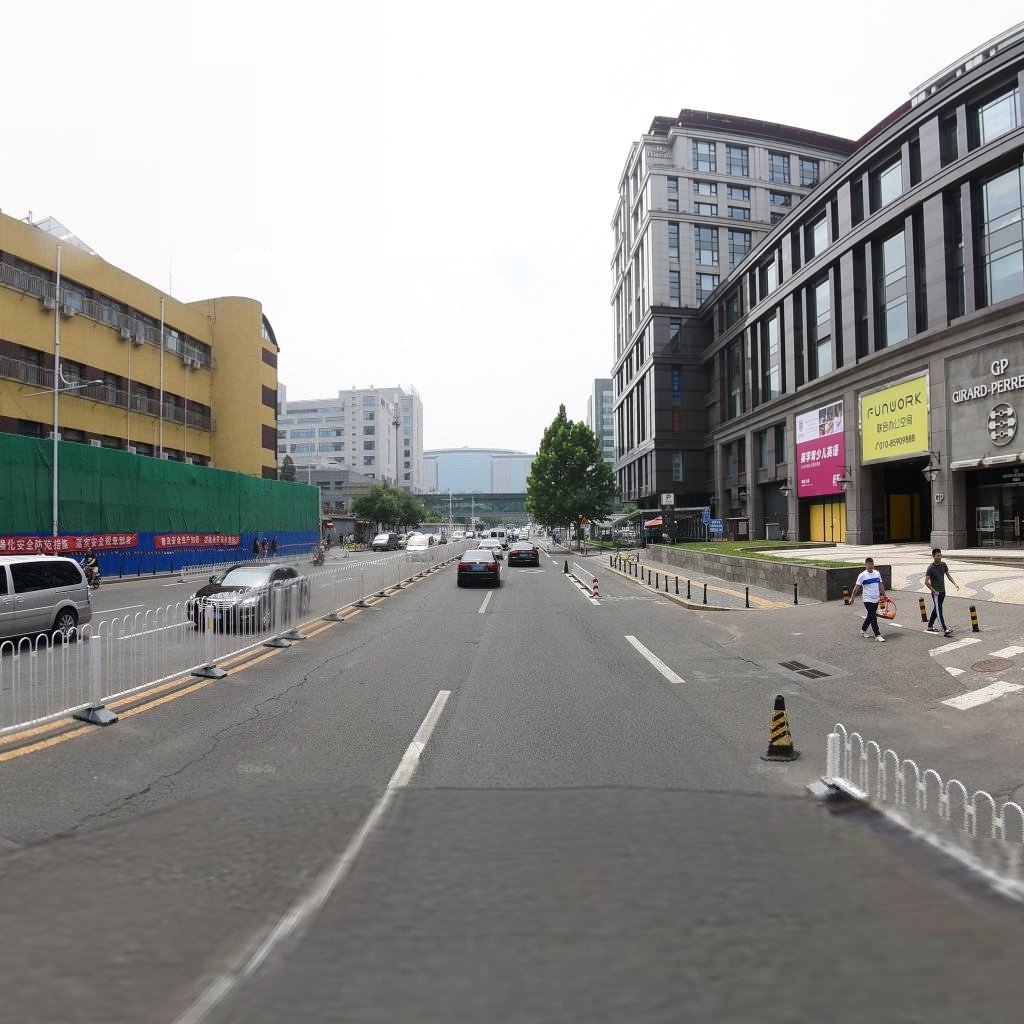
Region: Dongcheng
Road damage annotations: transverse crack, longitudinal crack, manhole cover, longitudinal crack